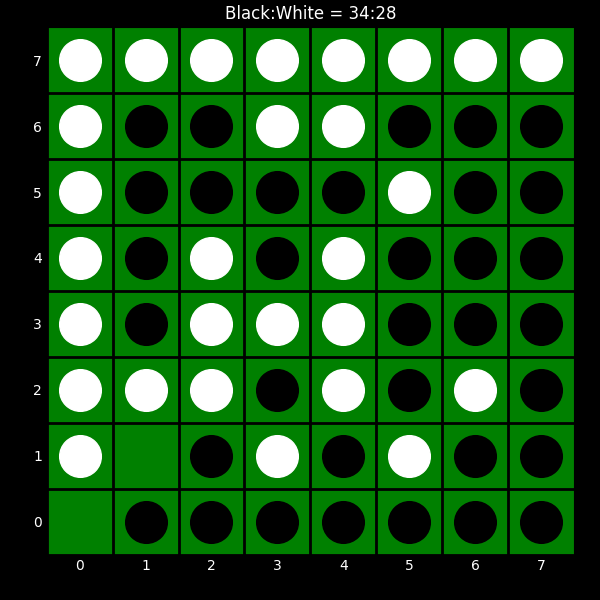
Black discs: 34
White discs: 28